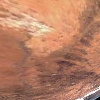
Label: land